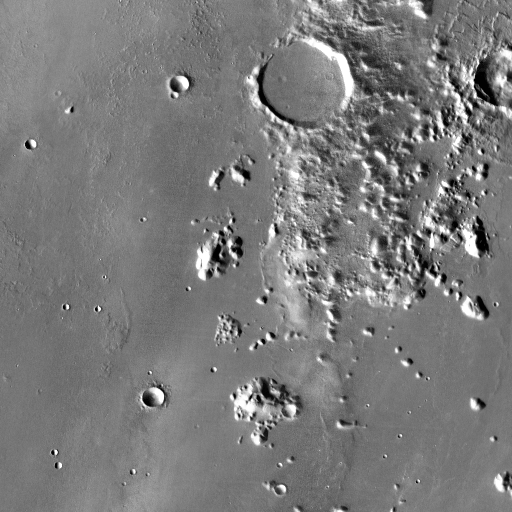
Crater classes present: Background, Other, Layered, Buried